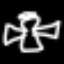
Label: angel